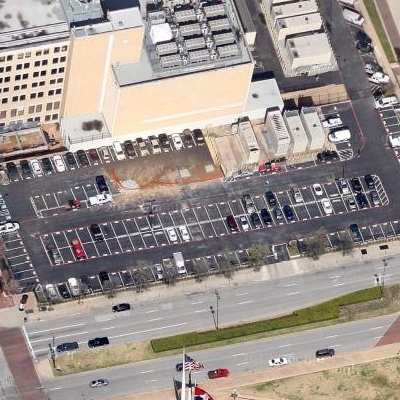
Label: gParking